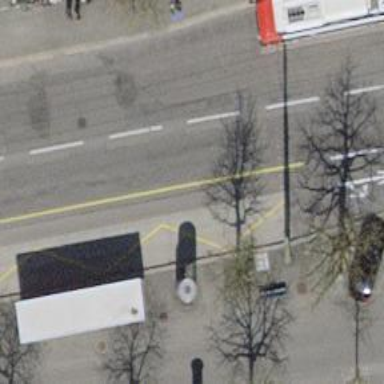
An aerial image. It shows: Bus stop for trolleybuses with designated stop position for public transport.